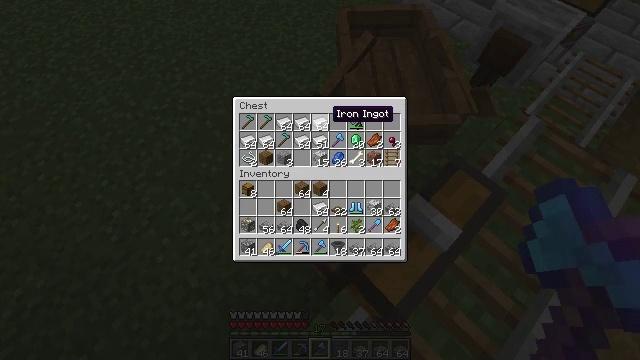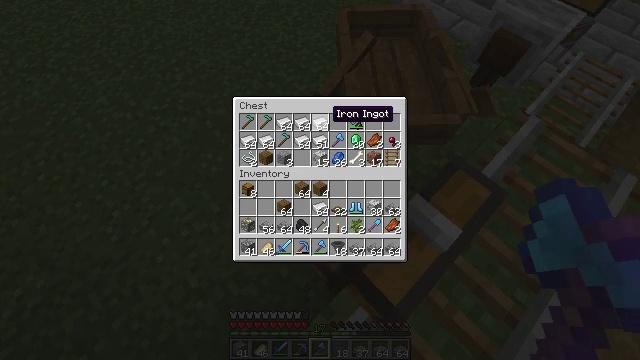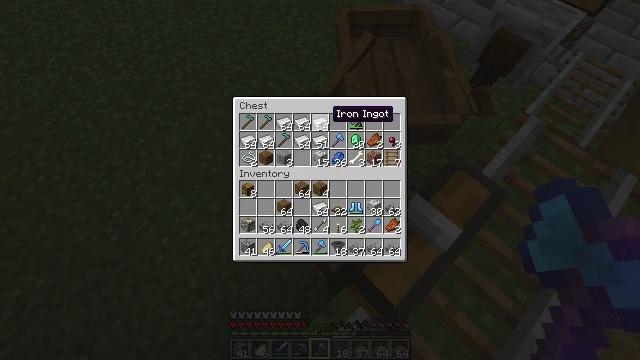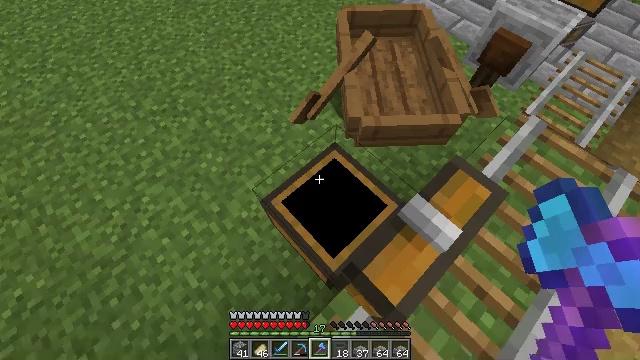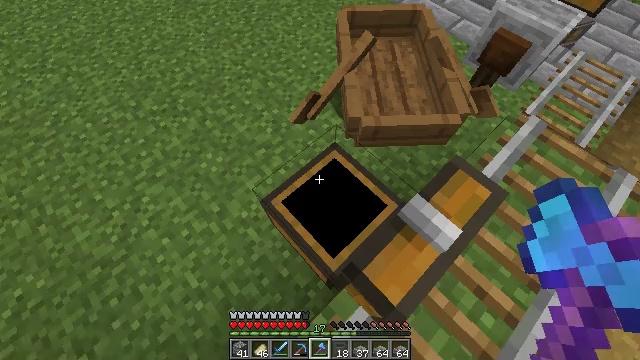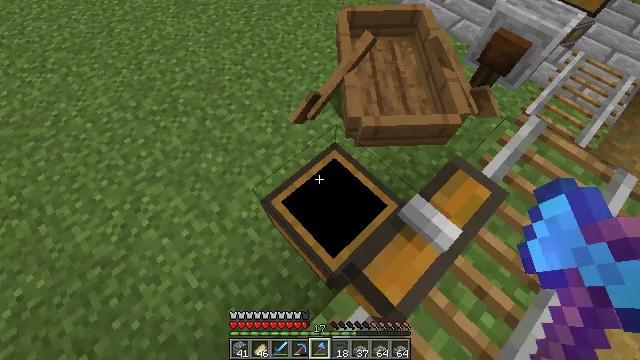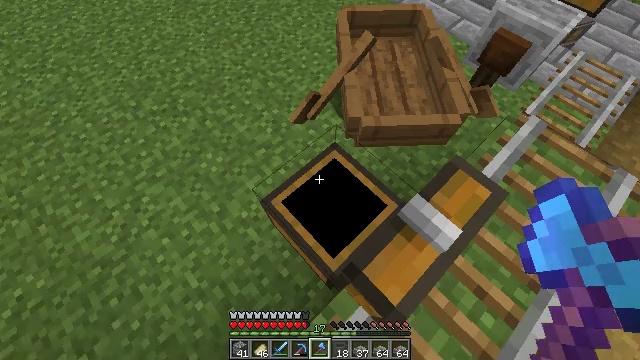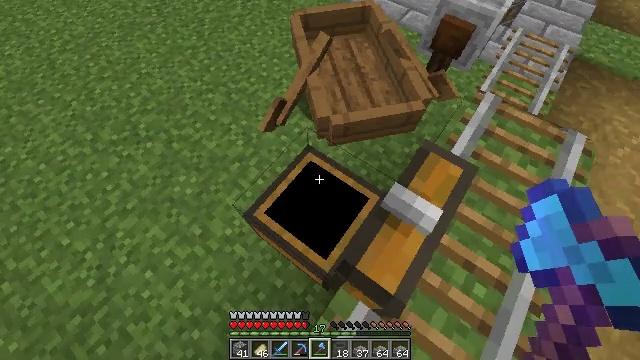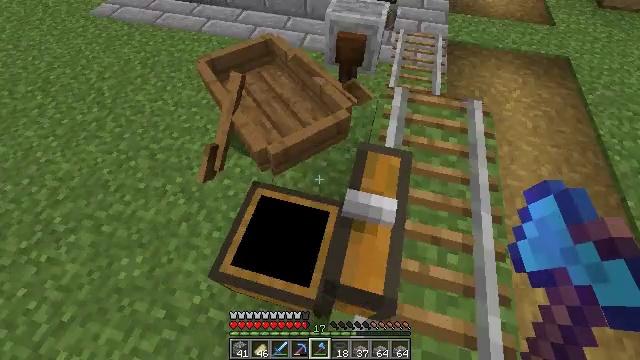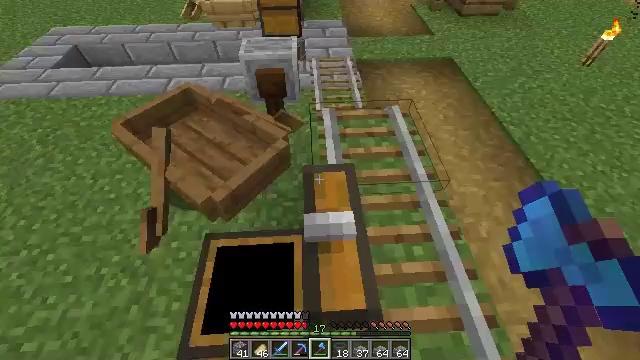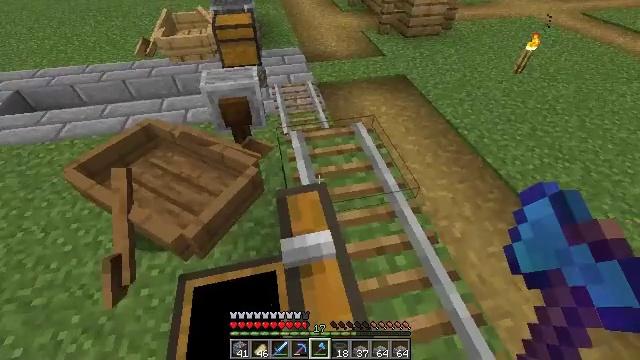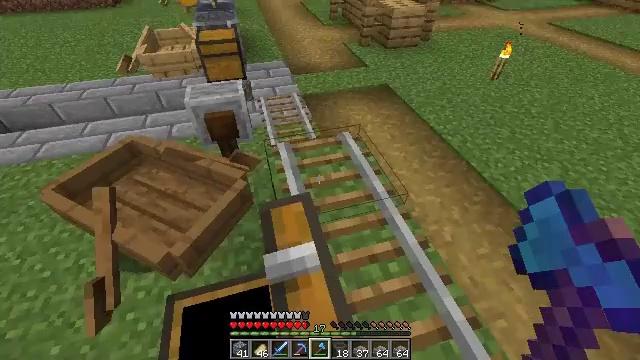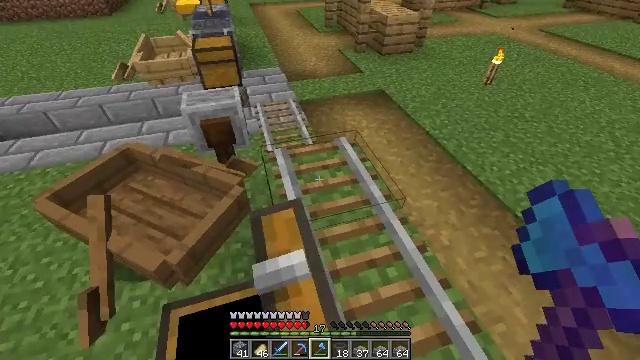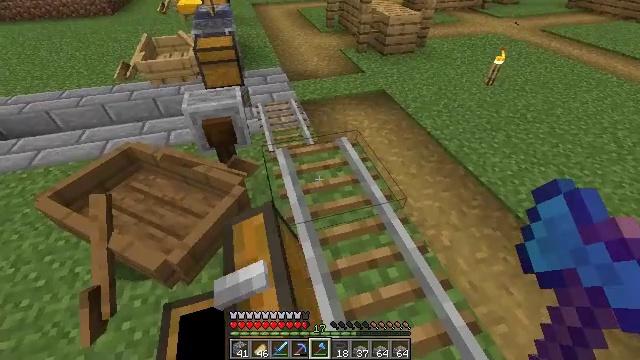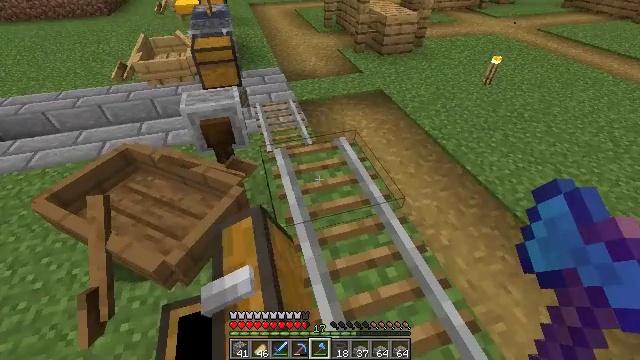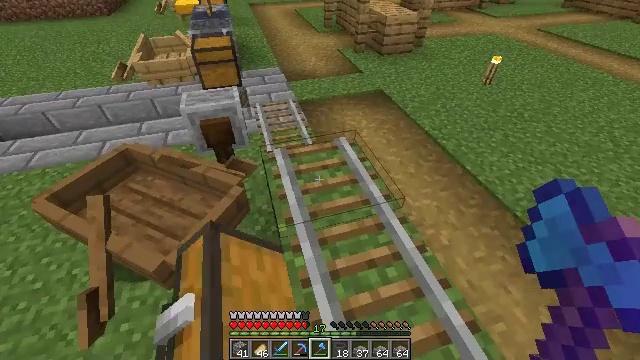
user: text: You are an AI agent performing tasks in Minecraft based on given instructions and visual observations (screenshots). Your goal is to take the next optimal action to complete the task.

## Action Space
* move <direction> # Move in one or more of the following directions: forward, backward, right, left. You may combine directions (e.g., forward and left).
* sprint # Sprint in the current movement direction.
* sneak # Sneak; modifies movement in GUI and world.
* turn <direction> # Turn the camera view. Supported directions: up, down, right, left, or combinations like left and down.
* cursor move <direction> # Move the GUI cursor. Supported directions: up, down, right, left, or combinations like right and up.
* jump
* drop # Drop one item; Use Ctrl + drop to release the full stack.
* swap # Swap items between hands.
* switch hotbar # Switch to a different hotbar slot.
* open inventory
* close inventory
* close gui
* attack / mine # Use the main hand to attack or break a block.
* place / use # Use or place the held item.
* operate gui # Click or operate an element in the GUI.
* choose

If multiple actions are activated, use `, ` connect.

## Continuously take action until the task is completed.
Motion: motion action
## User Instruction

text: Craft the iron block using nine iron ingots.
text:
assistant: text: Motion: no_op
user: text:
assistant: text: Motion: no_op
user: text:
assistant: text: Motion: no_op
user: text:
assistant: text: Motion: close gui
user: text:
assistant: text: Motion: no_op
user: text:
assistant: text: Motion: no_op
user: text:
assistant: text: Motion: turn right
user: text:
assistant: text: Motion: turn right and up
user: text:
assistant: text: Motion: turn right and up
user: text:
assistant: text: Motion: turn right and up
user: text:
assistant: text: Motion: turn right and up
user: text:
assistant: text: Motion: turn up
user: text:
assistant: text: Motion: no_op
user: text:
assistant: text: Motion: no_op
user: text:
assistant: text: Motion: no_op
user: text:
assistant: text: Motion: no_op
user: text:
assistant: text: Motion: no_op
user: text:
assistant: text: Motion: turn left
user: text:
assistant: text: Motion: turn left
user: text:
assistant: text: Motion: no_op
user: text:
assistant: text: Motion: no_op
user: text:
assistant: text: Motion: no_op
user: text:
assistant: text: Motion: no_op
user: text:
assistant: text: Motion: no_op
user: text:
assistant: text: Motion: no_op
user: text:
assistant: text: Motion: no_op
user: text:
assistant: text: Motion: move forward
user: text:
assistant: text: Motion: move forward
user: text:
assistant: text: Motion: move forward
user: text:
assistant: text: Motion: move forward